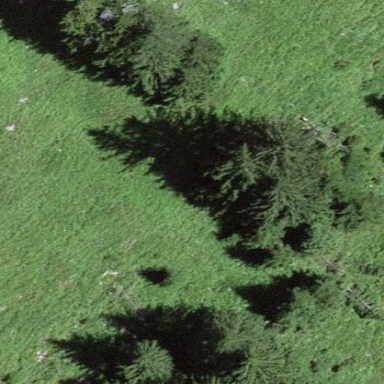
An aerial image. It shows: Forest area.